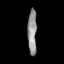
Tissue: prostate
Cell type: Fibroblasts
Senescence score: 0.7149
Nuclear area (px): 403
Mean DAPI intensity: 144.313